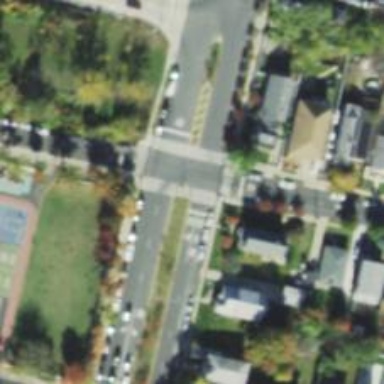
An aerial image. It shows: Footway located on traffic island.